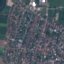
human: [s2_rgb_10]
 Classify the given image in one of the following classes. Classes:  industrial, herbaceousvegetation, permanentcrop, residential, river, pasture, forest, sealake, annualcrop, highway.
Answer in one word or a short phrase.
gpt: Residential